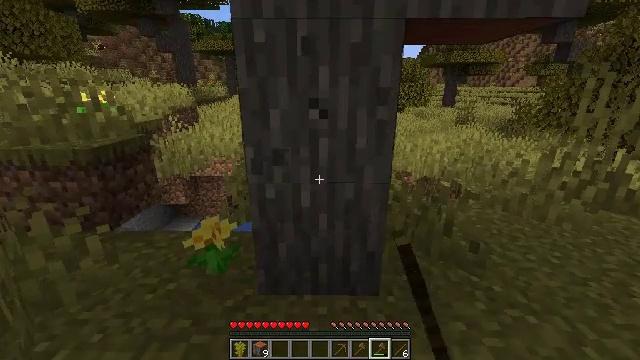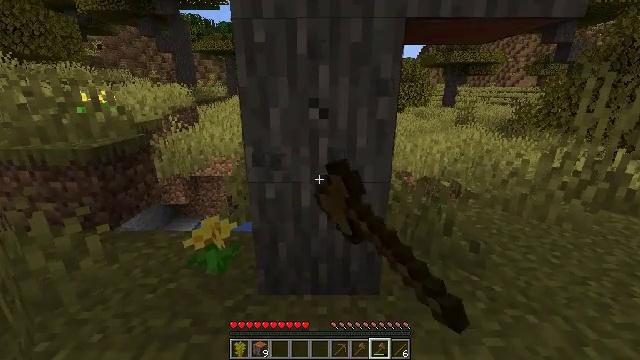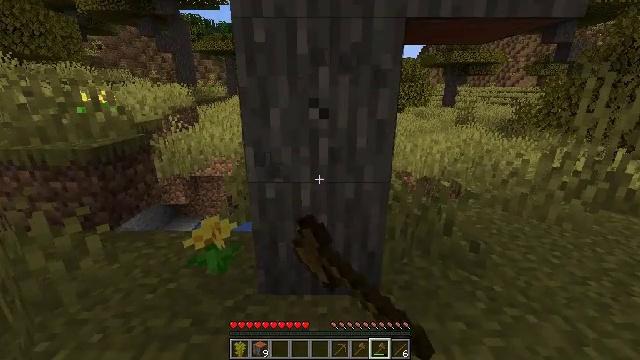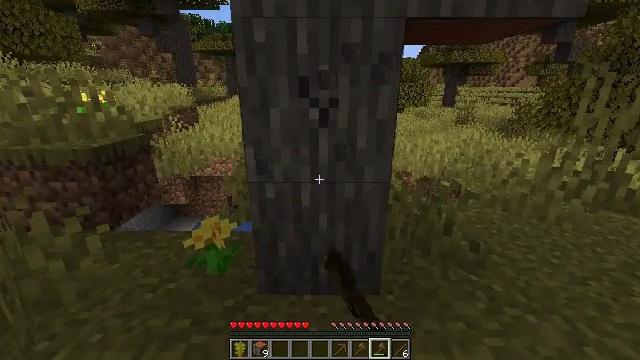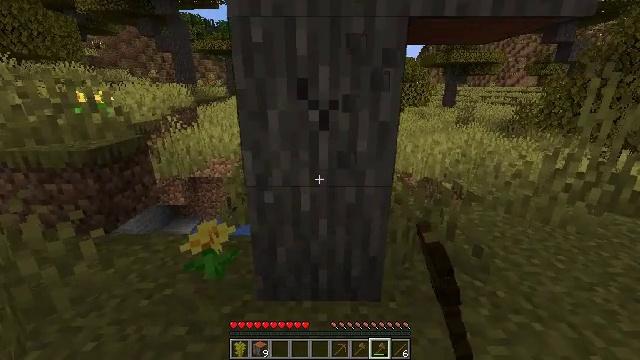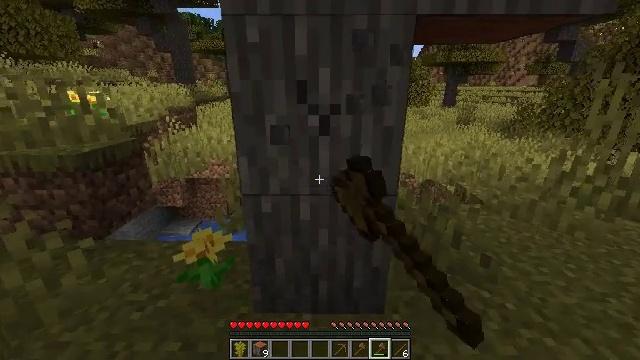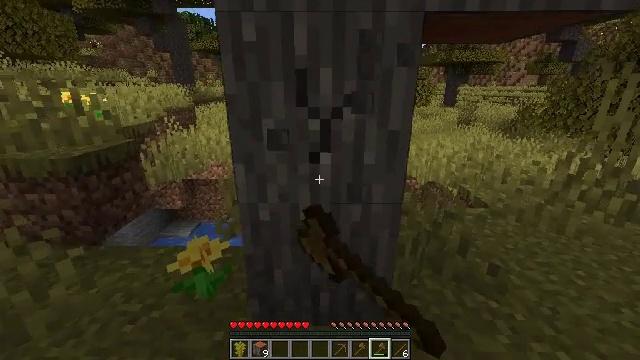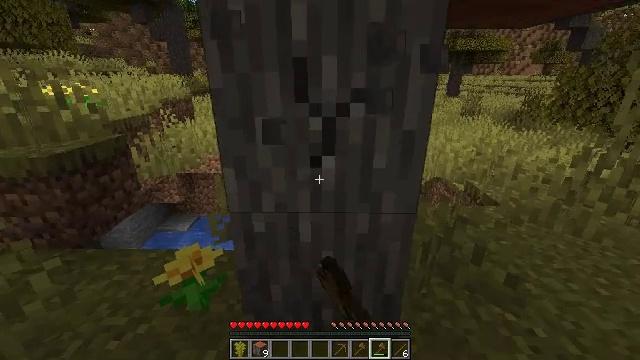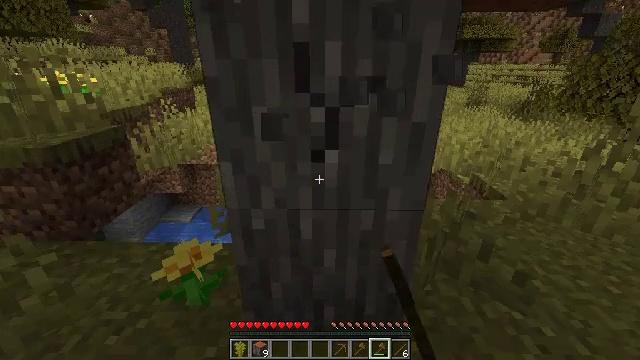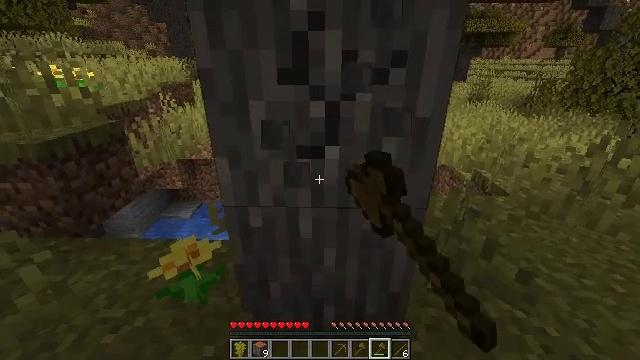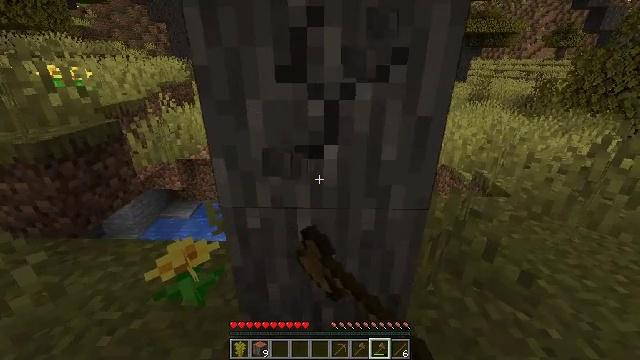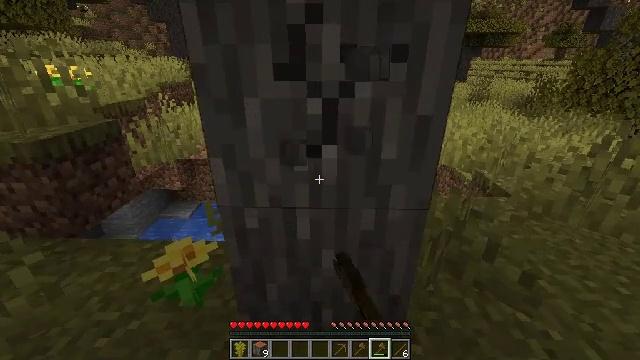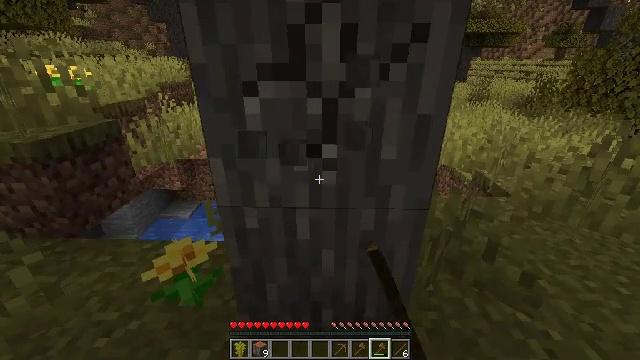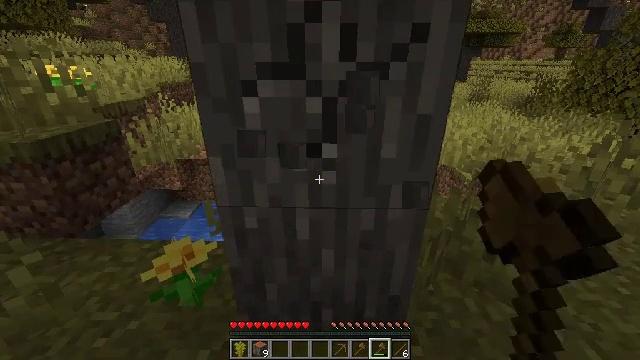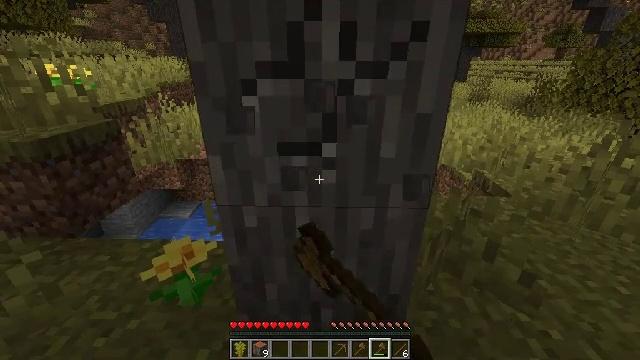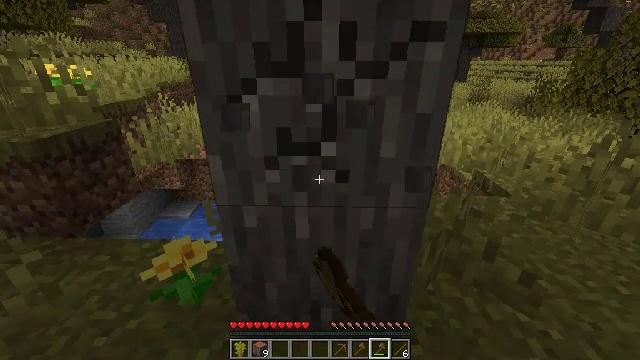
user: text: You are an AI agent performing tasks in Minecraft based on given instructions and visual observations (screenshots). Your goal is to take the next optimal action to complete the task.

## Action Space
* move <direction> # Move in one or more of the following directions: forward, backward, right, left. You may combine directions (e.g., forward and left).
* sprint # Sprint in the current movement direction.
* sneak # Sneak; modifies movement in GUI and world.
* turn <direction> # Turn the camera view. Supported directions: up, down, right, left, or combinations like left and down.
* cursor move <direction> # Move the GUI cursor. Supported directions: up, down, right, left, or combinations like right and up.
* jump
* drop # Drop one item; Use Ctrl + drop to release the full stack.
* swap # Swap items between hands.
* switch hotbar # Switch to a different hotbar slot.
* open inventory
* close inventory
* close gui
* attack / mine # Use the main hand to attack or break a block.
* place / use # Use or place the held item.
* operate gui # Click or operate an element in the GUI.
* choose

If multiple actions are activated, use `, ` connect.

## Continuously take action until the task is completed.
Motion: motion action
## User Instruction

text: Harvest the acacia log from the forest.
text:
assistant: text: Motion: attack / mine
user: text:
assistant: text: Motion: attack / mine
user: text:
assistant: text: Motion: attack / mine
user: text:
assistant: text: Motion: move forward, attack / mine
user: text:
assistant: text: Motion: move forward, attack / mine
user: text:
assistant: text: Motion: move forward, attack / mine
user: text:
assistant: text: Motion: turn down, attack / mine
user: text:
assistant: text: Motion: turn down, attack / mine
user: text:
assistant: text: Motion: turn down, attack / mine
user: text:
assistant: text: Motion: attack / mine
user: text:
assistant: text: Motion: attack / mine
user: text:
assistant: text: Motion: attack / mine
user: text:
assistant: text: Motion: attack / mine
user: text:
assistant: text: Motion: attack / mine
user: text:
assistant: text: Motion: attack / mine
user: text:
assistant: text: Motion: attack / mine
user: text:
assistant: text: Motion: attack / mine
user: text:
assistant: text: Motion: attack / mine
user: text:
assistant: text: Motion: attack / mine
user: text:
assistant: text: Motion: attack / mine
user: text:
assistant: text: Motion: attack / mine
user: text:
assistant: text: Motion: attack / mine
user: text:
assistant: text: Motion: attack / mine
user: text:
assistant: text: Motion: attack / mine
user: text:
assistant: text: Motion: attack / mine
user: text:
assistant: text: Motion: attack / mine
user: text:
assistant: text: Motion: attack / mine
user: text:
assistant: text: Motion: attack / mine
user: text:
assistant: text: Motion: attack / mine
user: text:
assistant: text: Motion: attack / mine